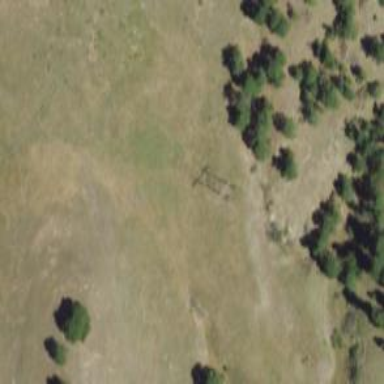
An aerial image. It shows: H-frame power tower with distinctive design.